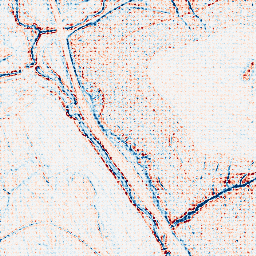
Category: edge_preserving
Decomposition family: bilateral
Decomposition parameters: d: 5
sigma_color: 25
sigma_space: 75
Upsampling method: sinc_blackman
Upsampling parameters: scale: 4
kernel_size: 4
Upsampling scale: 4